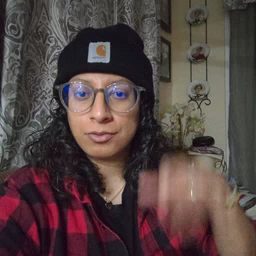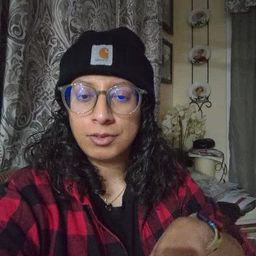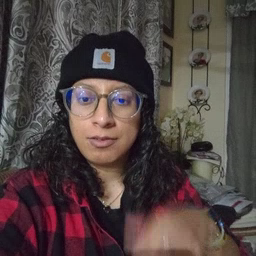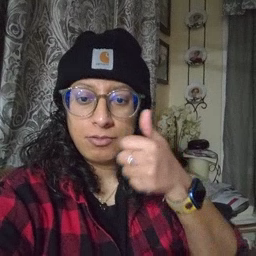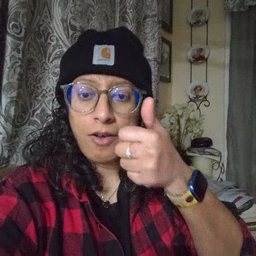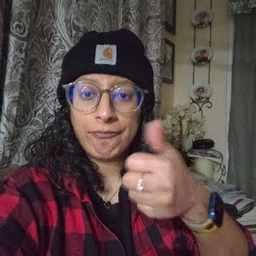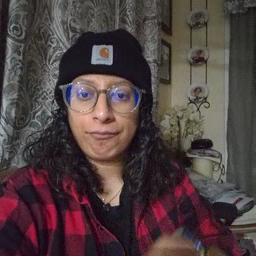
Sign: yourself